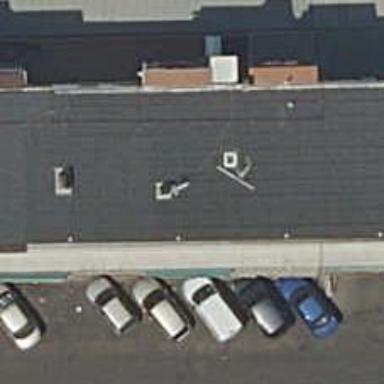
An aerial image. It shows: Cafe.